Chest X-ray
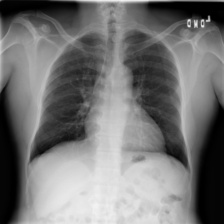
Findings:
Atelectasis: negative
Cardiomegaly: negative
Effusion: negative
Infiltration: negative
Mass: negative
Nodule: negative
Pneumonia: negative
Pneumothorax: negative
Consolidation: negative
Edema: negative
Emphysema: negative
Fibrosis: negative
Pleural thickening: negative
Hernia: negative